Interaction volume radius: 10 \u00c5
Interaction volume height: 15 \u00c5
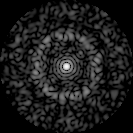
Disorder parameter: 0.8348